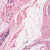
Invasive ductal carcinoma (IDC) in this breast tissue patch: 0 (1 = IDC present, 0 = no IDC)